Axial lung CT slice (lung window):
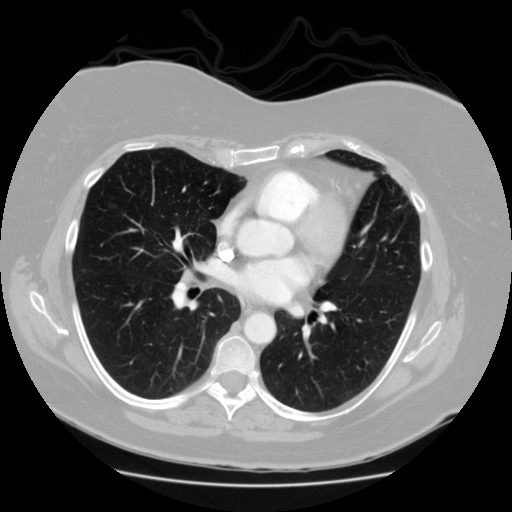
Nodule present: no